Here is a 2-D grayscale rendering of raw bearing vibration samples (signal-to-image). What is the most likely bearing condition (normal, inner_race, outer_race, ball)?
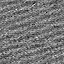
Answer: normal